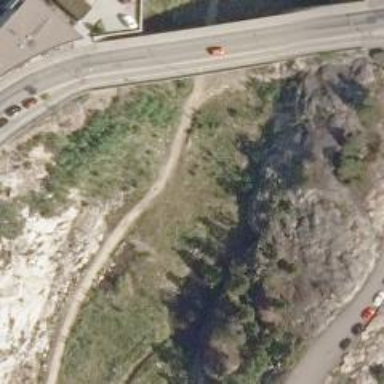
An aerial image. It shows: Cliff in nature.